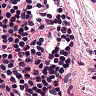
Metastatic tissue present: no